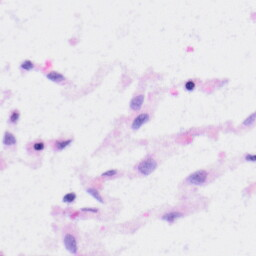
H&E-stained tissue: Liver